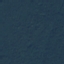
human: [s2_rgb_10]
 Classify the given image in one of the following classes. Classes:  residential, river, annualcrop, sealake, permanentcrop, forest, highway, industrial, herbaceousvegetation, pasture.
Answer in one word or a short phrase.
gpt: Forest